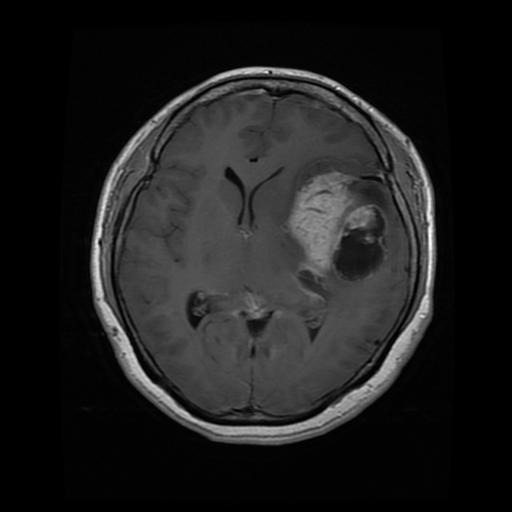
Label: meningioma